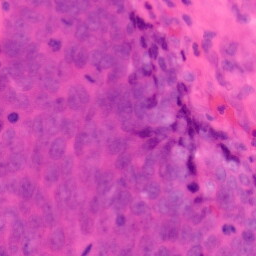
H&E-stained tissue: Colon